Aerial crown-view tile of a tropical tree (Barro Colorado Island, Panama), acquired 20250217:
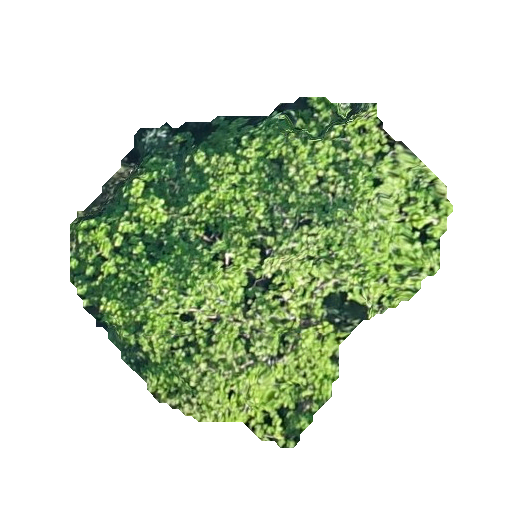
Species: Anacardium excelsum
GBIF accepted scientific name: Anacardium excelsum
Crown area: 129.47 m²